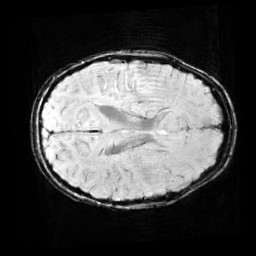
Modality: SWI
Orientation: axial
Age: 13
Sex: male
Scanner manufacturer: siemens
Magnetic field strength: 3 T
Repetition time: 0.027 s
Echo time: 0.02 s